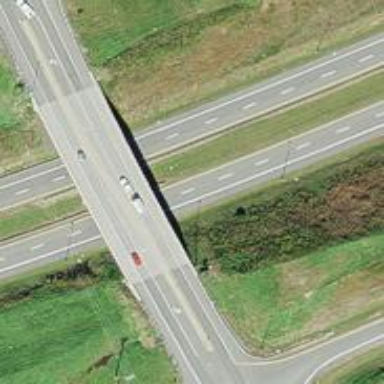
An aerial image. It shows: Asphalt motorway.